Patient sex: M
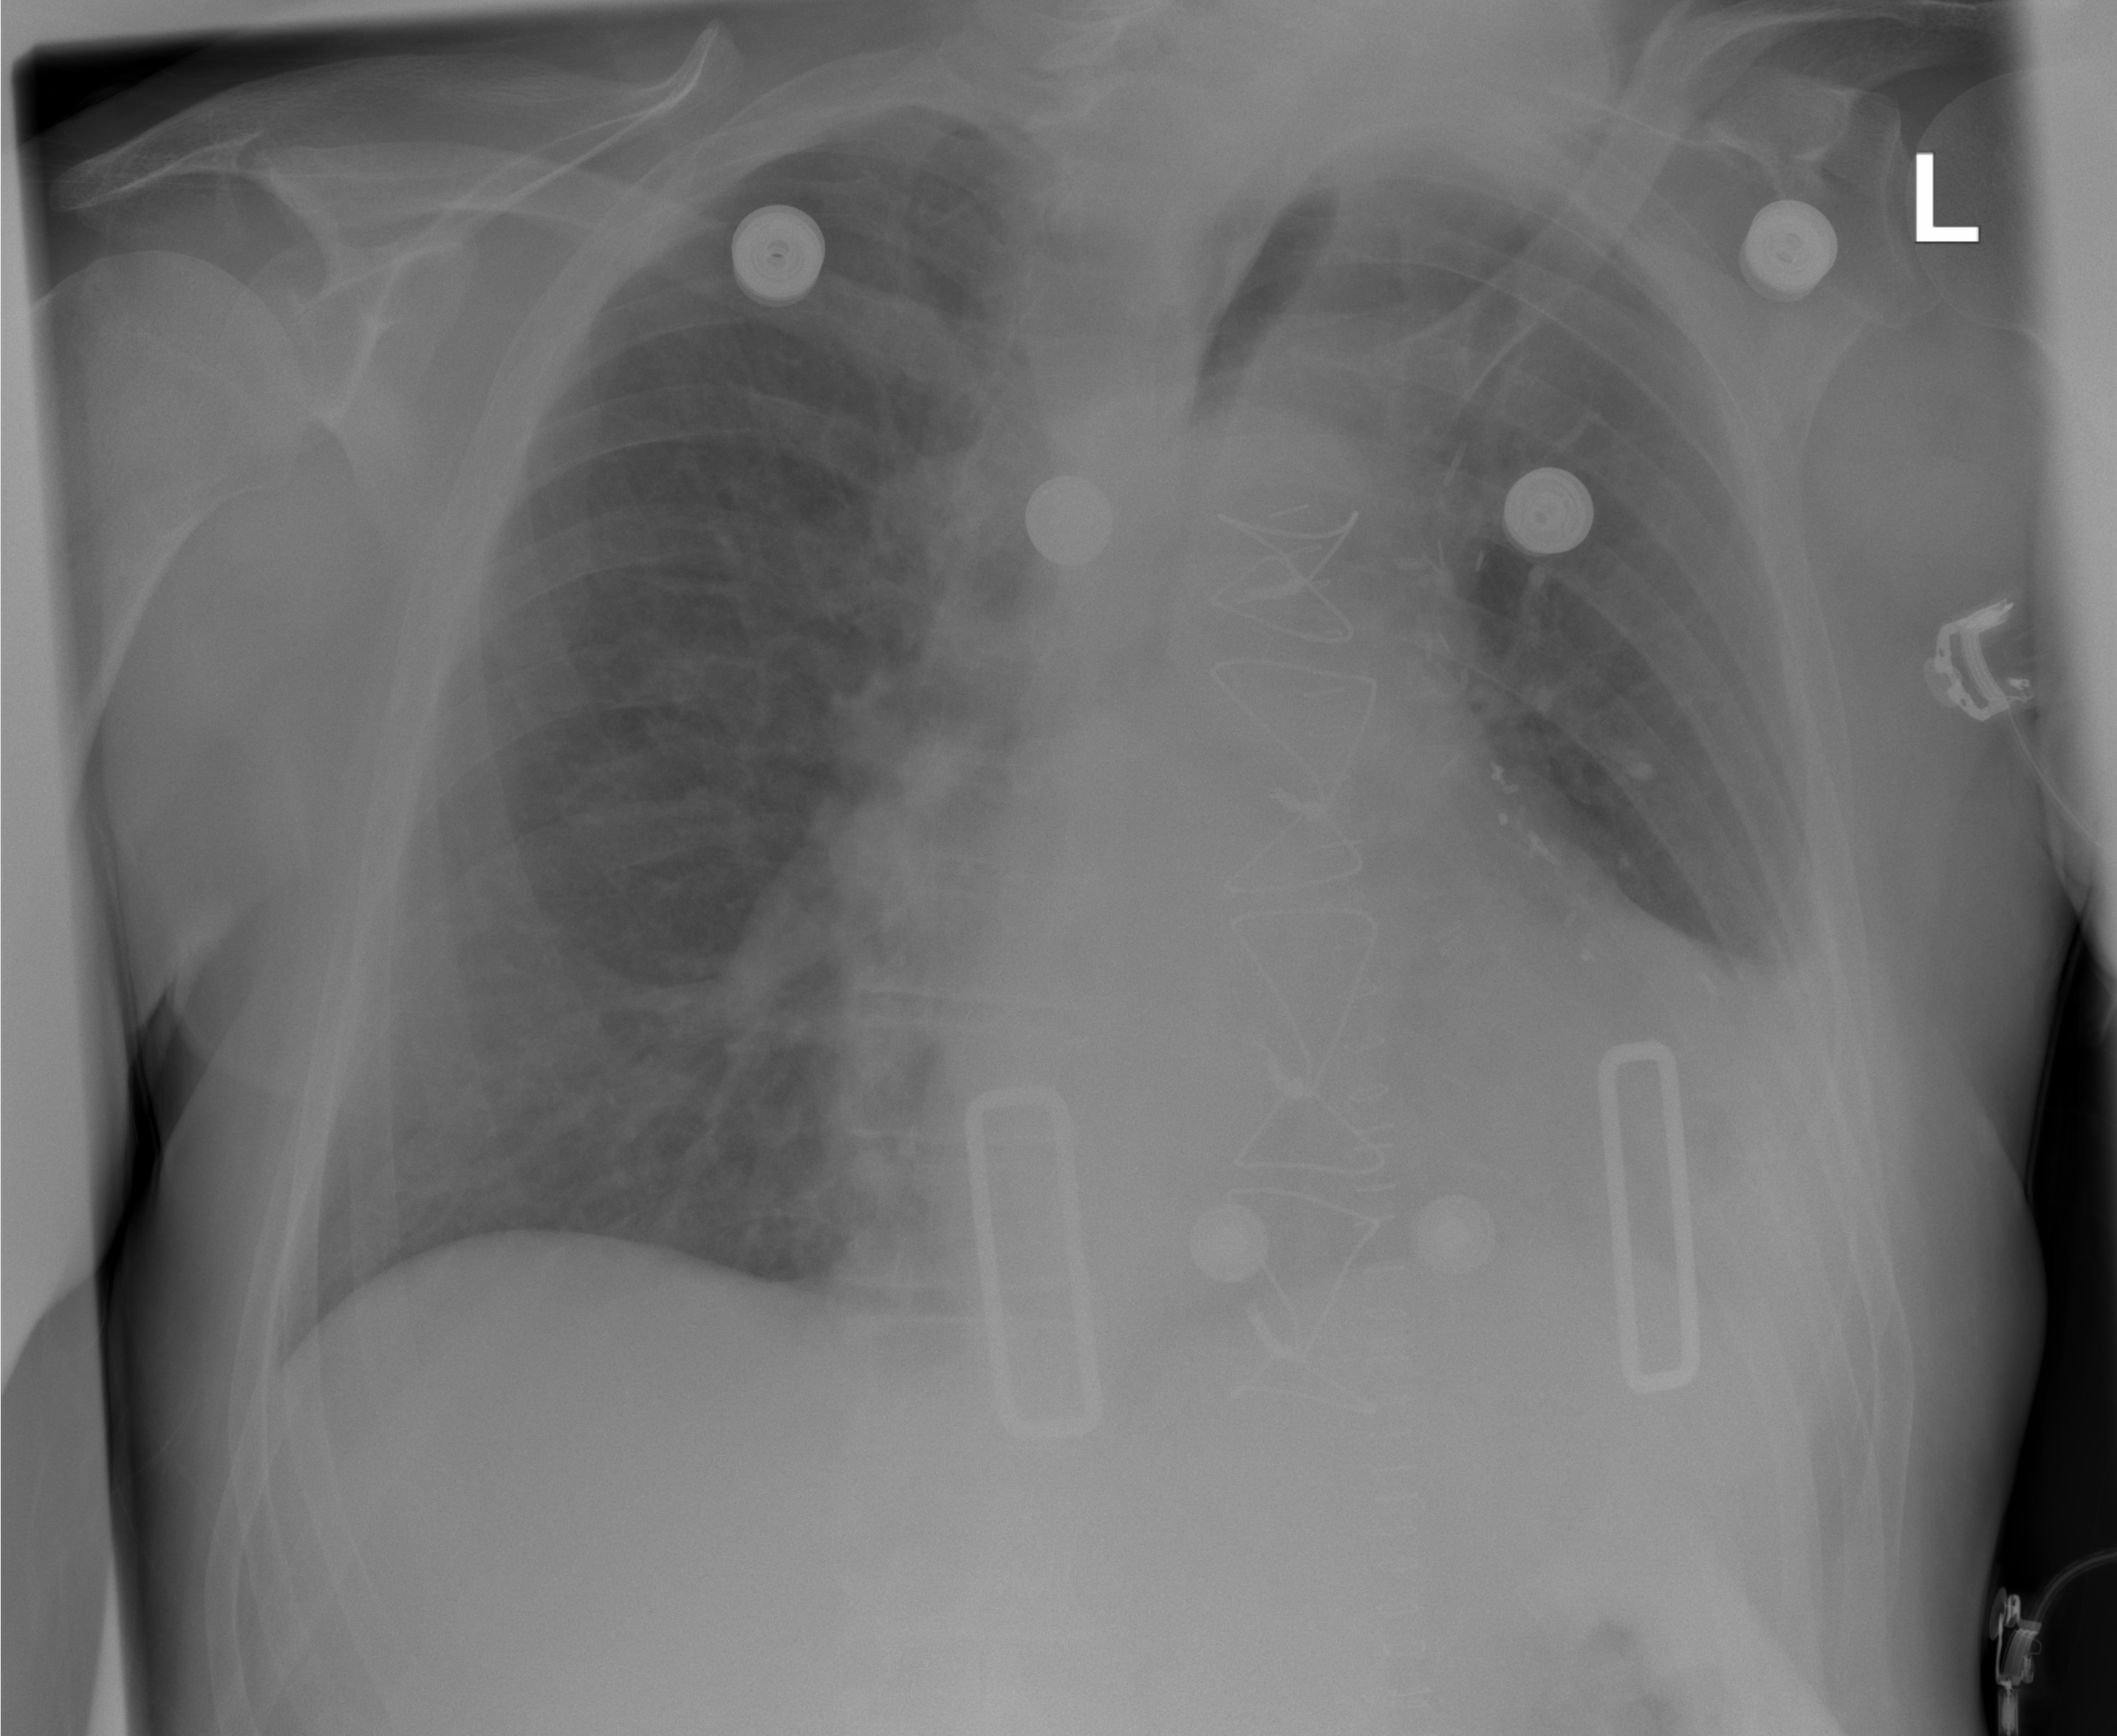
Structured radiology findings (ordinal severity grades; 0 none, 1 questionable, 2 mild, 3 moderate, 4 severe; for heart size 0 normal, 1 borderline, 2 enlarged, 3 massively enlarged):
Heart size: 2
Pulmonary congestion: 0
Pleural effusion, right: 0
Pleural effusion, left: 0
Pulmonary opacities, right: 0
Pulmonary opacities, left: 0
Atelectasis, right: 2
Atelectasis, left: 2